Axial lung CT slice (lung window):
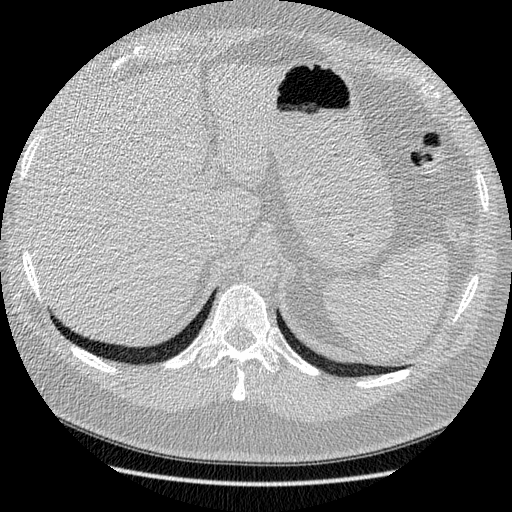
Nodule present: no